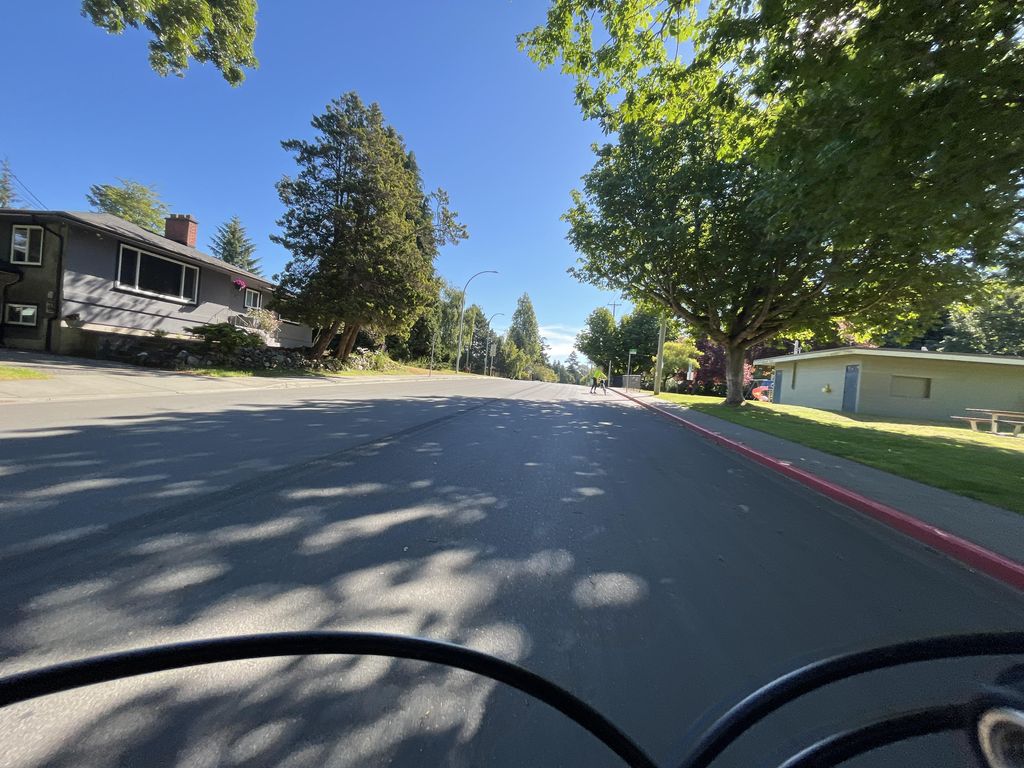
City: victoria